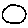
Label: circle